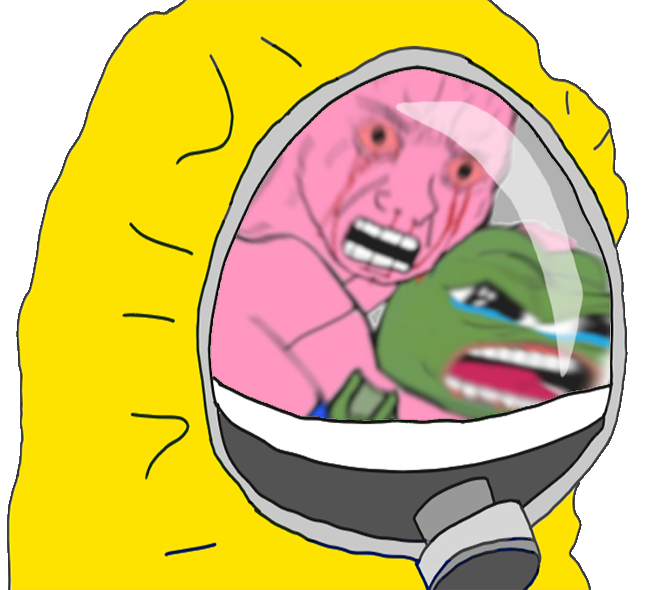
Label: 5_Pepe